Question: Noob working on an application that displays short texts selected at random from an array--a new text each time the user swipes. I was using "previous" and "next" buttons, and that was working fine. Then I added the swipes, and a right swipe (from left) produced "previous" and a left swipe (from right) produced "next", but in both cases the animation was a right-to-left swipe. Then I got rid of the buttons entirely and both right and left swipes produced "next"--no way to get "previous"--and again only the right-to-left swipe animation.
Here's the relevant code from 'viewDidLoad':
'''
UISwipeGestureRecognizer *swipeRight = [[UISwipeGestureRecognizer alloc] initWithTarget:self action:@selector(nextHaiku)];
swipeRight.numberOfTouchesRequired = 1;
swipeRight.direction = UISwipeGestureRecognizerDirectionRight;
[self.view addGestureRecognizer:swipeRight];
UISwipeGestureRecognizer *swipeLeft = [[UISwipeGestureRecognizer alloc] initWithTarget:self action:@selector(nextHaiku)];
swipeLeft.numberOfTouchesRequired = 1;
swipeLeft.direction = UISwipeGestureRecognizerDirectionLeft;
[self.view addGestureRecognizer:swipeLeft];
'''
Here's the relevant code from the "next" method.
'''
-(void)nextHaiku
{
<...a bunch of code setting up the UItextView 'haiku_text'...>
CATransition *transitionR = [CATransition animation];
transitionR.duration = 0.25;
transitionR.timingFunction = [CAMediaTimingFunction functionWithName:kCAMediaTimingFunctionEaseInEaseOut];
transitionR.type = kCATransitionPush;
transitionR.subtype =kCATransitionFromRight;
transitionR.delegate = self;
[self.view.layer addAnimation:transitionR forKey:nil];
[self.view addSubview:self.haiku_text];
}
'''
And likewise here's the "previous" method.
'''
-(void)previousHaiku
{
<...a bunch of code setting up the UITextView haiku_text...>
CATransition *transition = [CATransition animation];
transition.duration = 0.25;
transition.timingFunction = [CAMediaTimingFunction functionWithName:kCAMediaTimingFunctionEaseInEaseOut];
transition.type = kCATransitionPush;
transition.subtype =kCATransitionFromRight;
transition.delegate = self;
[self.view.layer addAnimation:transition forKey:nil];
[self.view addSubview:self.haiku_text];
'''
And here, just for the sake of thoroughness, is a pic of my connections:

Any thoughts about what I might be doing wrong?
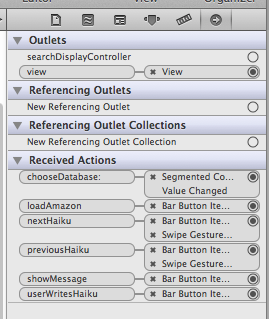
Answer: In 'viewDidLoad' you are using the same selector 'nextHaiky' for both recognizers when init. This overwrites the bindings you make in IB
Change the appropriate 'UISwipeGestureRecognizer' init to fix the problem